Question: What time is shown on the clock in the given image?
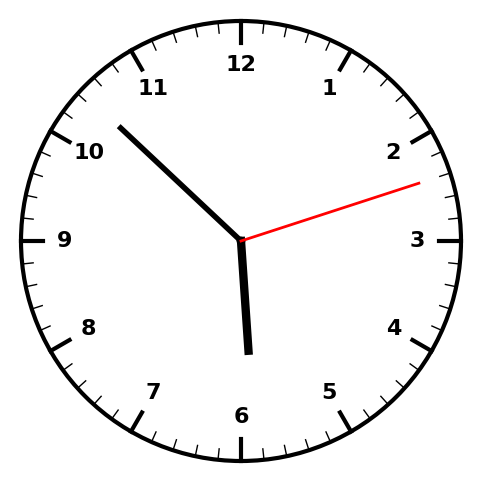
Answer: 05:52:12